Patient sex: M
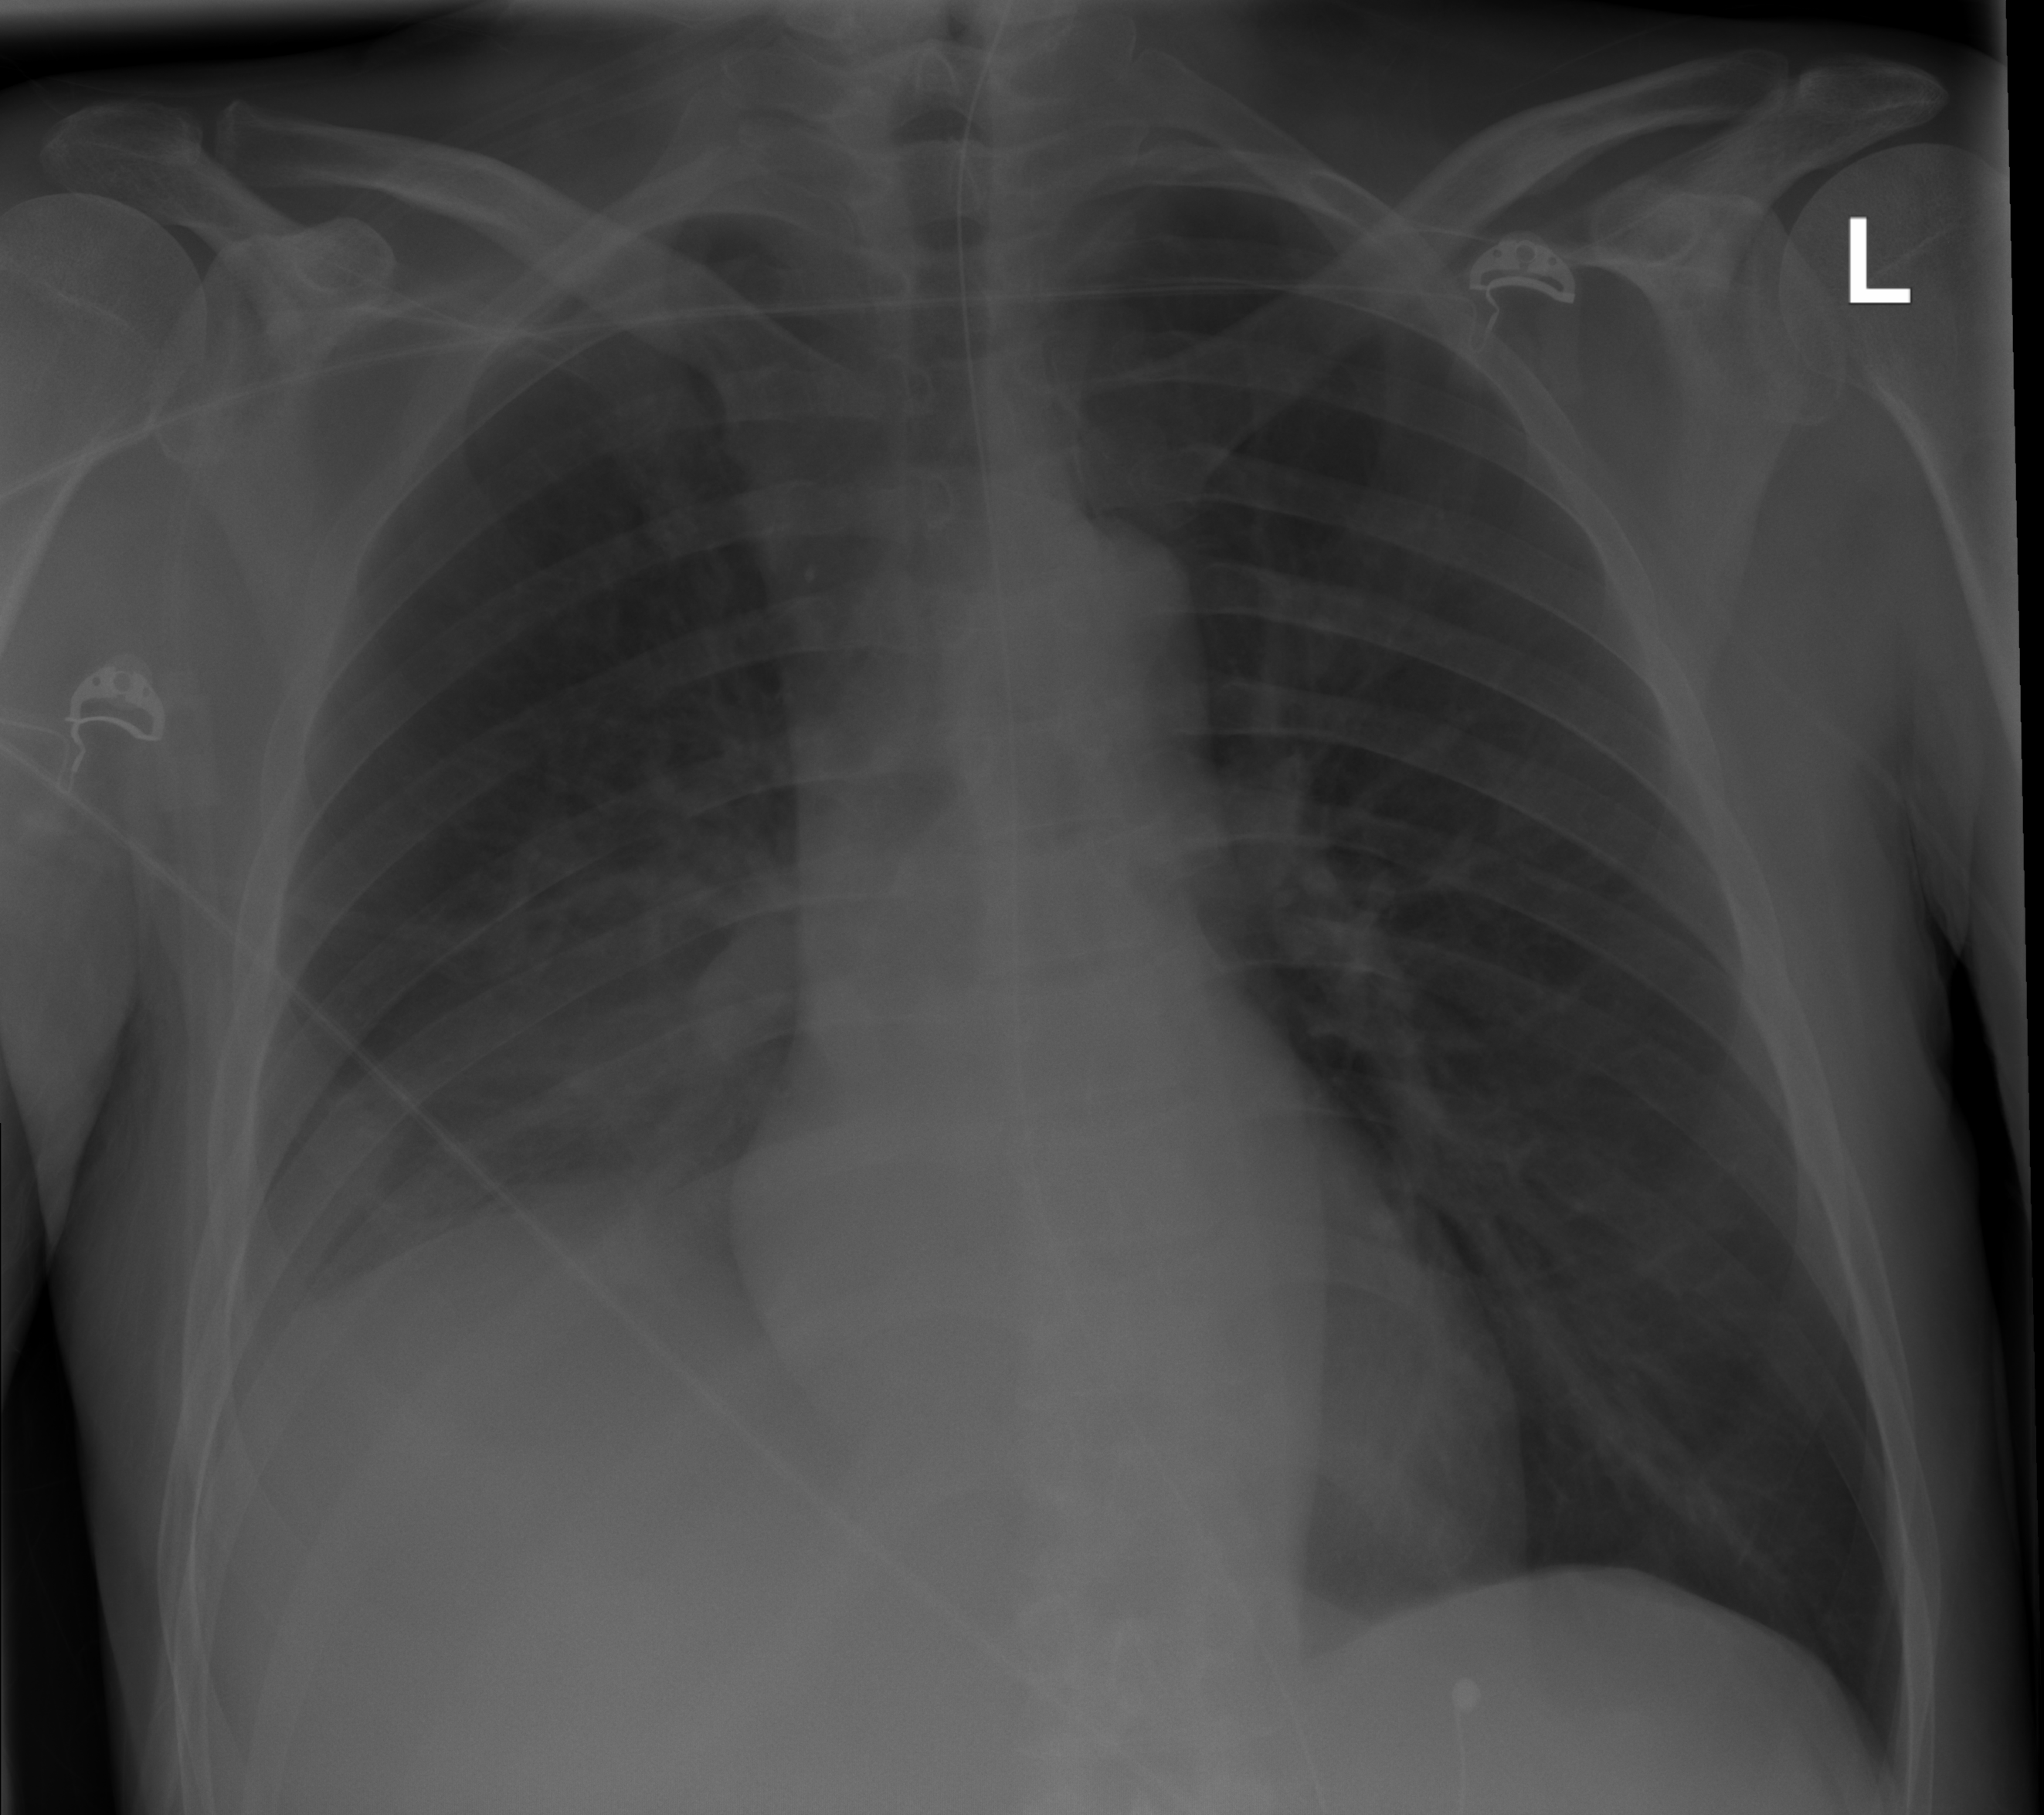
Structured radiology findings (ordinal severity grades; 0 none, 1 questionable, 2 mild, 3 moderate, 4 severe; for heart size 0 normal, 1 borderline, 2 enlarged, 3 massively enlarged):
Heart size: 0
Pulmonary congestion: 0
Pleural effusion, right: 2
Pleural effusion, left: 0
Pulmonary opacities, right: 1
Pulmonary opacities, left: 0
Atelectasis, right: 2
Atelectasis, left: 0